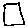
Label: square